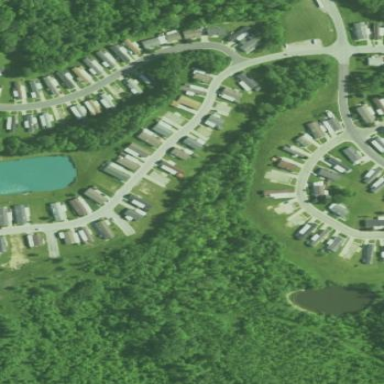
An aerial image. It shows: Residential area designated as trailer park.